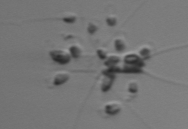
Label: Chaetoceros_didymus_TAG_external_flagellate